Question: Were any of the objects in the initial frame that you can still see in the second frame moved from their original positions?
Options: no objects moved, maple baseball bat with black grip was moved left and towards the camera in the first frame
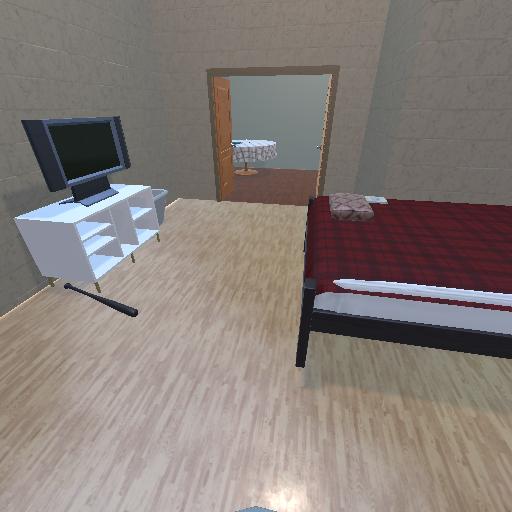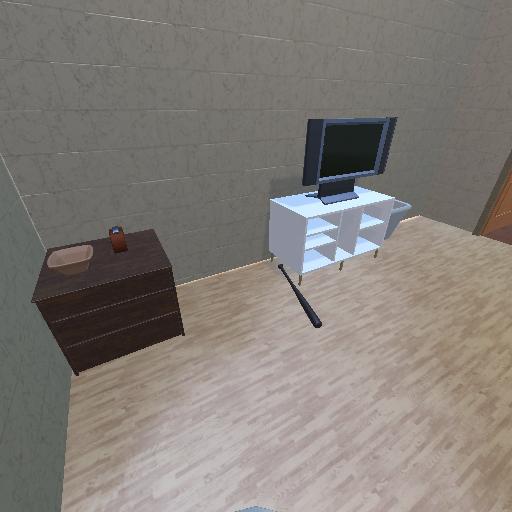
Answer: no objects moved